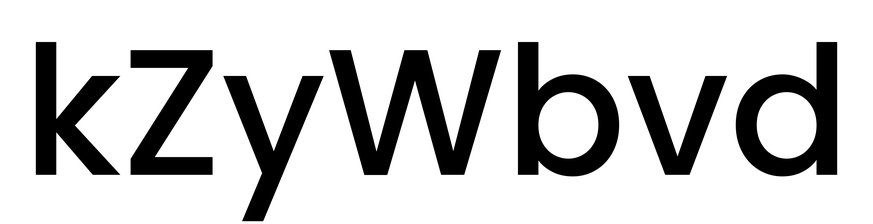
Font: Poppins-Medium